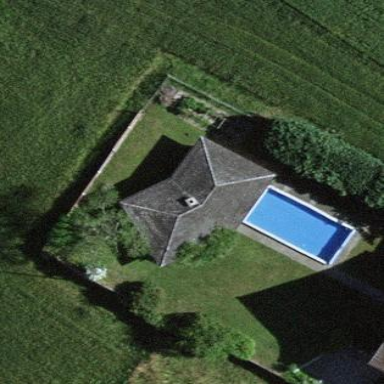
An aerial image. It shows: Shed.